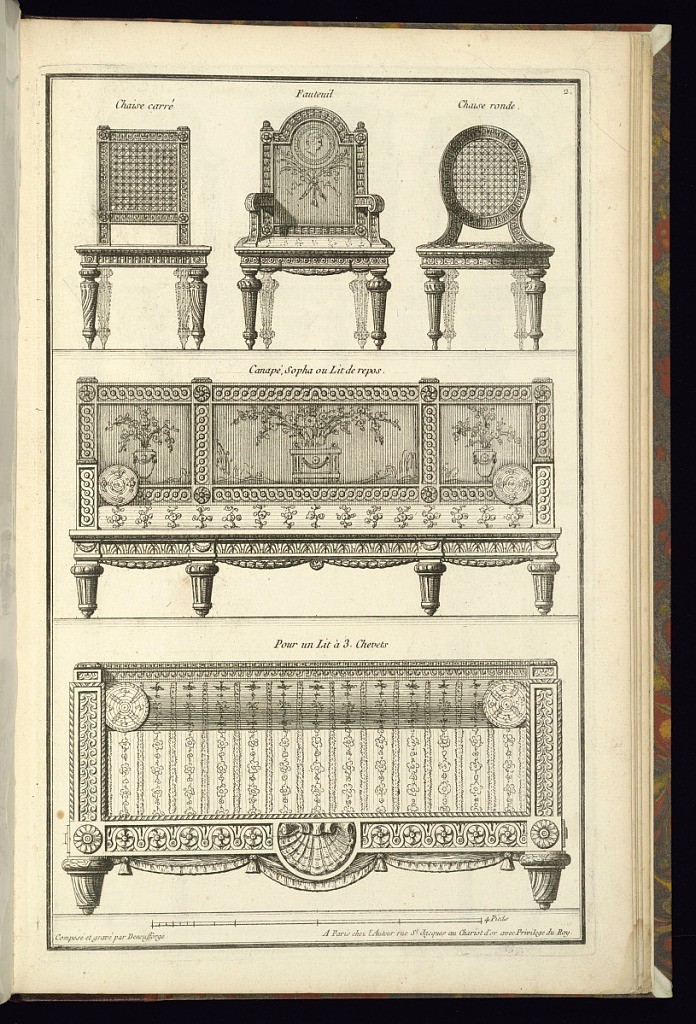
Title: Designs for Chairs, a Sofa, and a Bed
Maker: Jean-François de Neufforge, Flemish, 1714–1791
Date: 1768
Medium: Engraving on paper
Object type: Print
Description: Designs for chairs, a sofa, and a bed decorated with ornament motifs including spiral fluting, wave pattern, rosettes, scrolls, caning, guilloche, floral patterns, tassels, and a shell. The plate is signed and numbered.